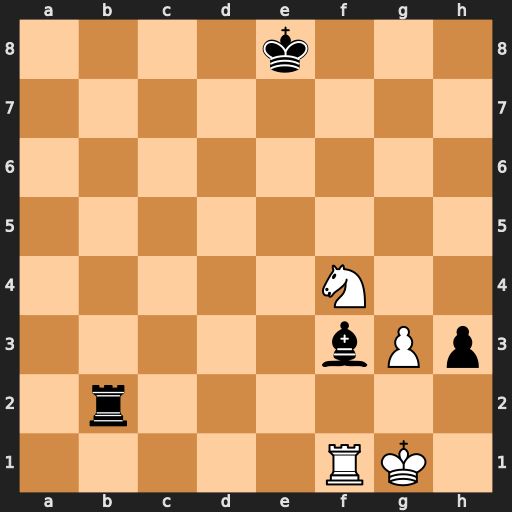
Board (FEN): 4k3/8/8/8/5N2/5bPp/1r6/5RK1
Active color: w
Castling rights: -
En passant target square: -
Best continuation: Rxf3 h2+ Kh1